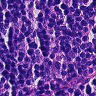
Metastatic tissue present: no